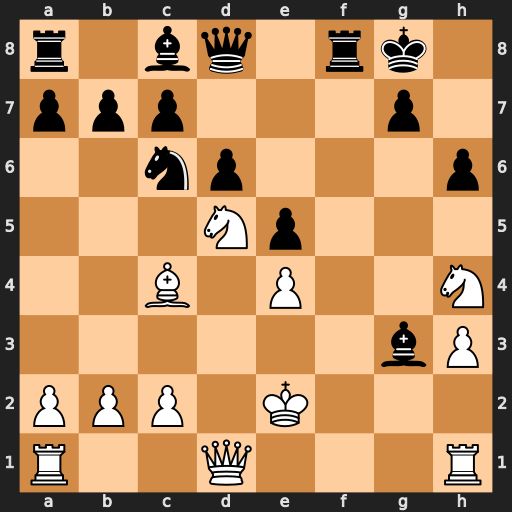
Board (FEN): r1bq1rk1/ppp3p1/2np3p/3Np3/2B1P2N/6bP/PPP1K3/R2Q3R
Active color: w
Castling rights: -
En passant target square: -
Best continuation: Nf6+ Kh8 Ng6#